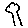
Label: tree